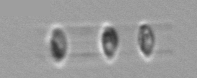
Label: Skeletonema